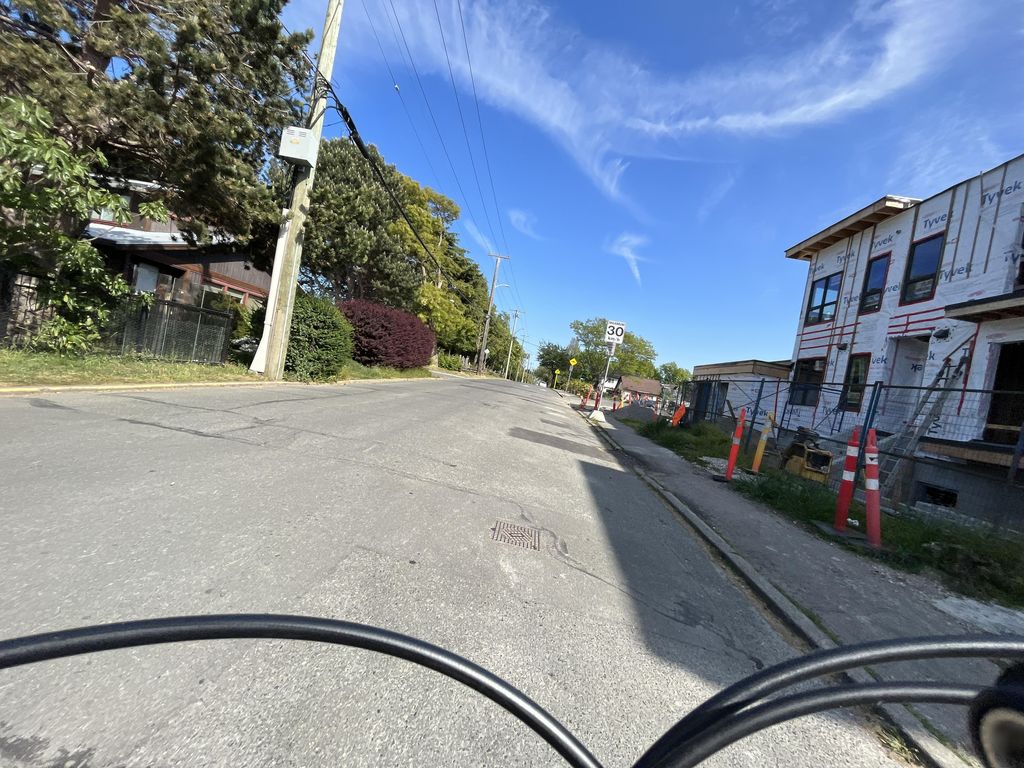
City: victoria